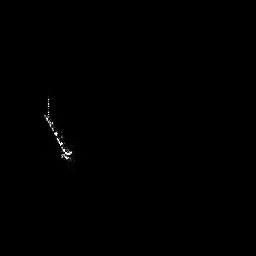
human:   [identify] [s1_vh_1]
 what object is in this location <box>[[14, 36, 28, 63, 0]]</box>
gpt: <ref>1 large ship at the left</ref>